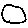
Label: circle